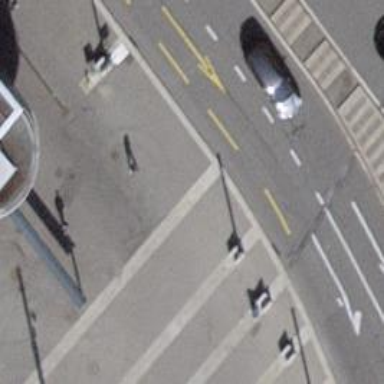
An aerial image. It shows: Asphalt platform for public transport.